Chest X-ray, AP view. Patient: 25 years old, sex F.
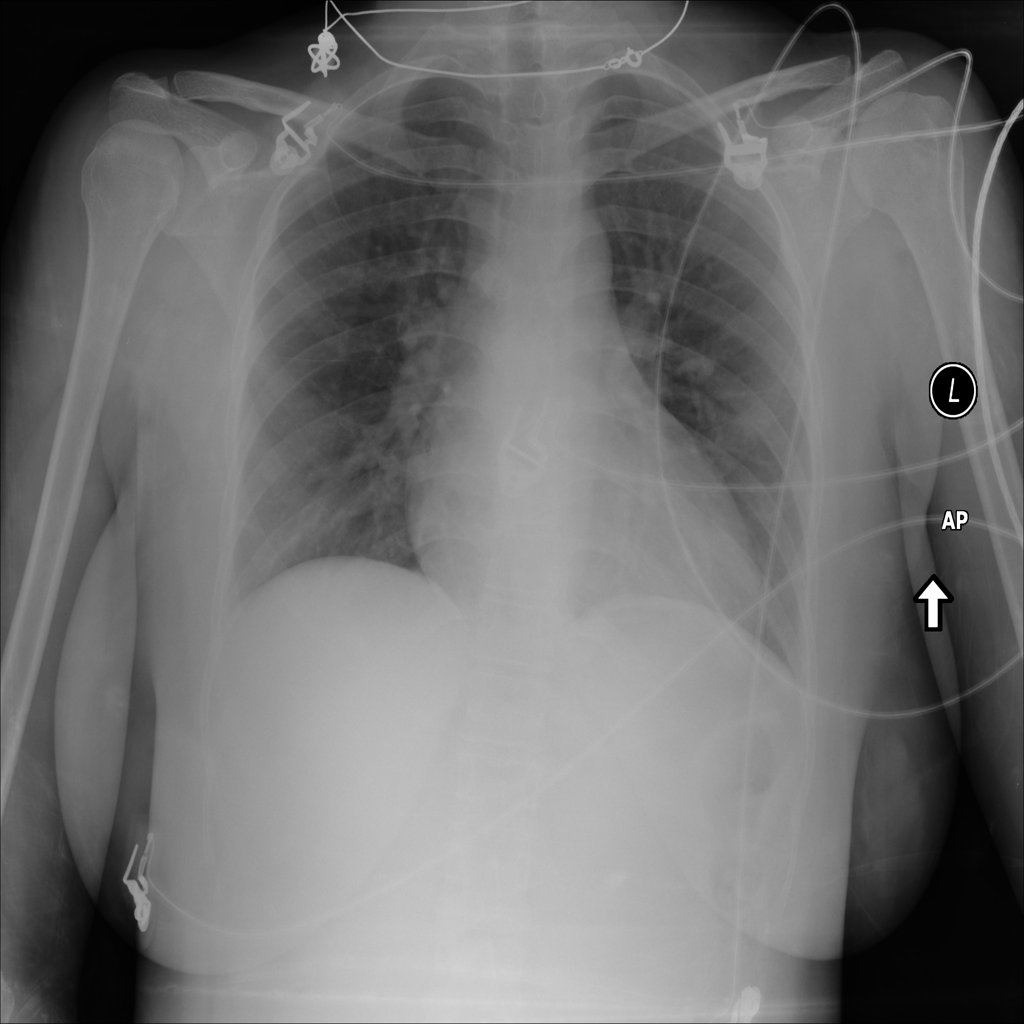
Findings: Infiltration